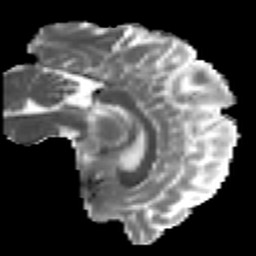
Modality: MD
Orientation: sagittal
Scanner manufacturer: ge
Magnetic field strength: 3 T
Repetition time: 7.98 s
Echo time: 0.0701 s